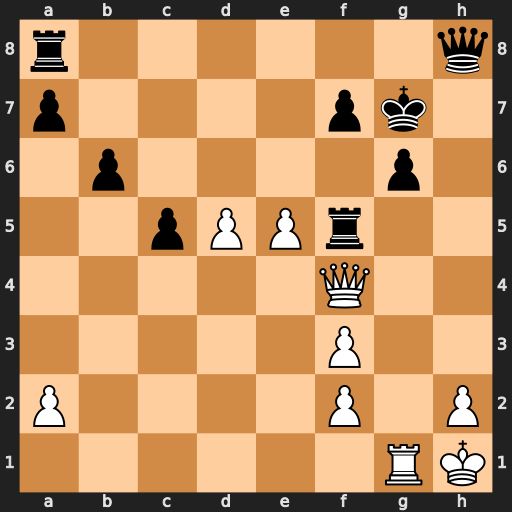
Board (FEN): r6q/p4pk1/1p4p1/2pPPr2/5Q2/5P2/P4P1P/6RK
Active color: w
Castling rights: -
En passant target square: -
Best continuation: Qxf5 Qh4 Rg4